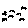
Label: bird